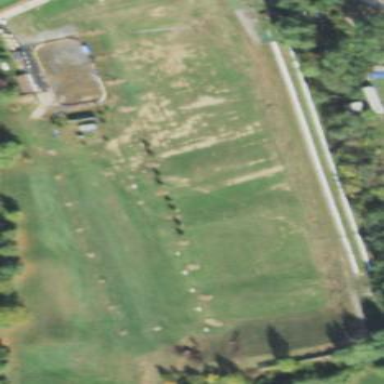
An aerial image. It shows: Grassy area used as driving range for golf. It also doubles as skiing spot.